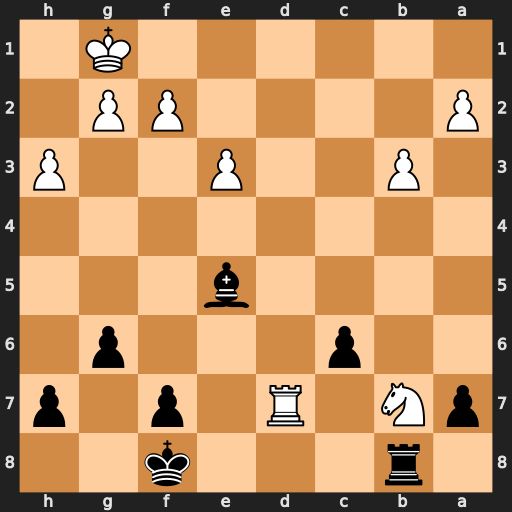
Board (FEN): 1r3k2/pN1R1p1p/2p3p1/4b3/8/1P2P2P/P4PP1/6K1
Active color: b
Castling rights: -
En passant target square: -
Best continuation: Ke8 Nc5 Rb5 Rxa7 Rxc5